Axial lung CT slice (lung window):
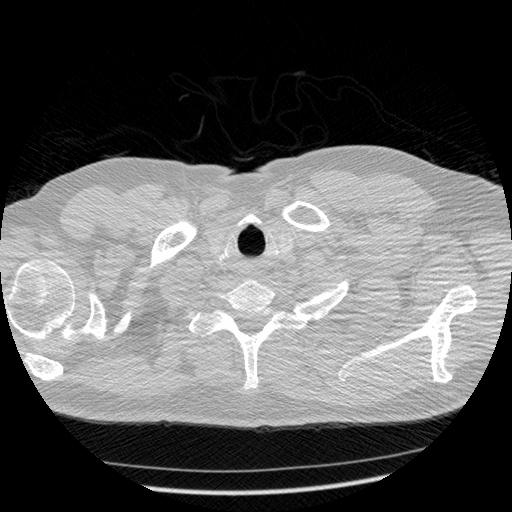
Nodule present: no